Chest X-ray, PA view. Patient: 43 years old, sex M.
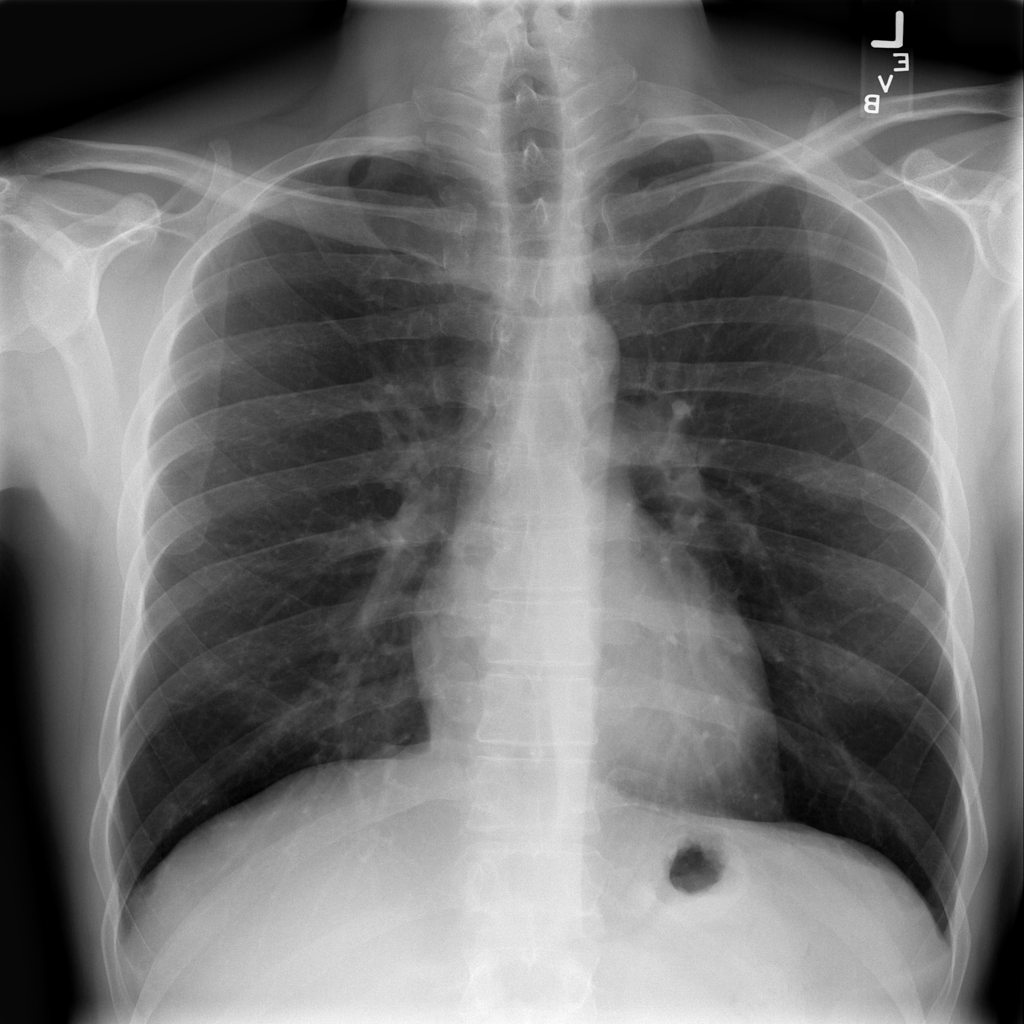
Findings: No Finding